Aerial crown-view tile of a tropical tree (Barro Colorado Island, Panama), acquired 20241014:
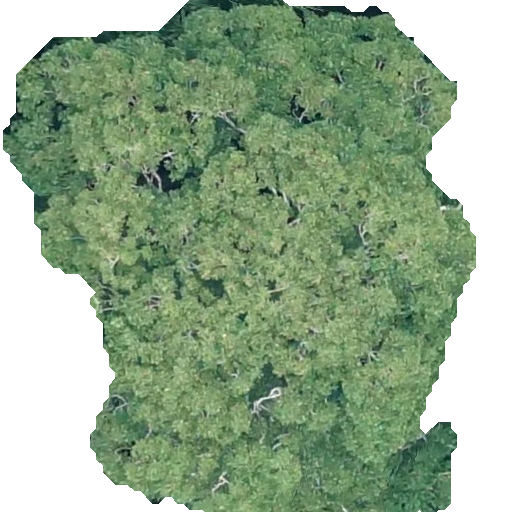
Species: Dipteryx oleifera
GBIF accepted scientific name: Dipteryx oleifera
Crown area: 294.148 m²